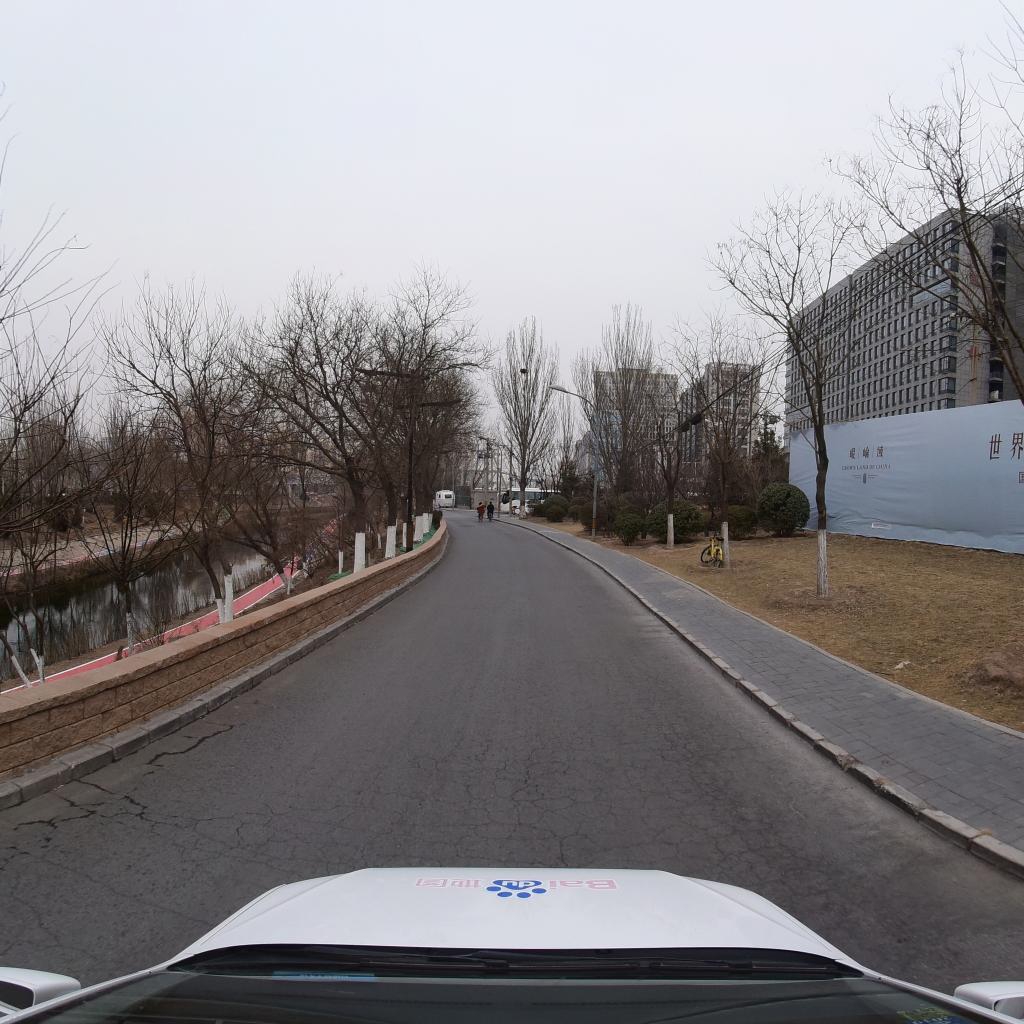
Region: Fengtai
Road damage annotations: alligator crack